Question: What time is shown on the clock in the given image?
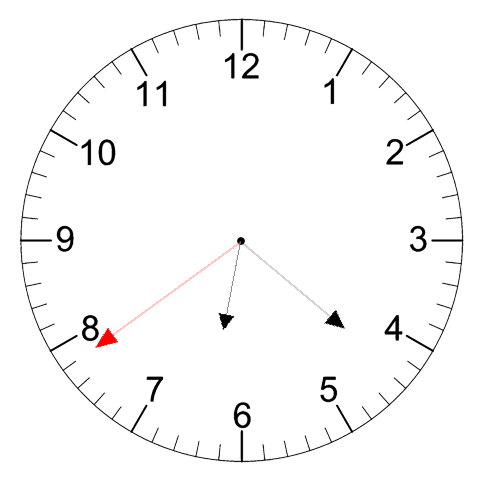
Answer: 06:21:39